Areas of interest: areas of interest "Soccer Field"
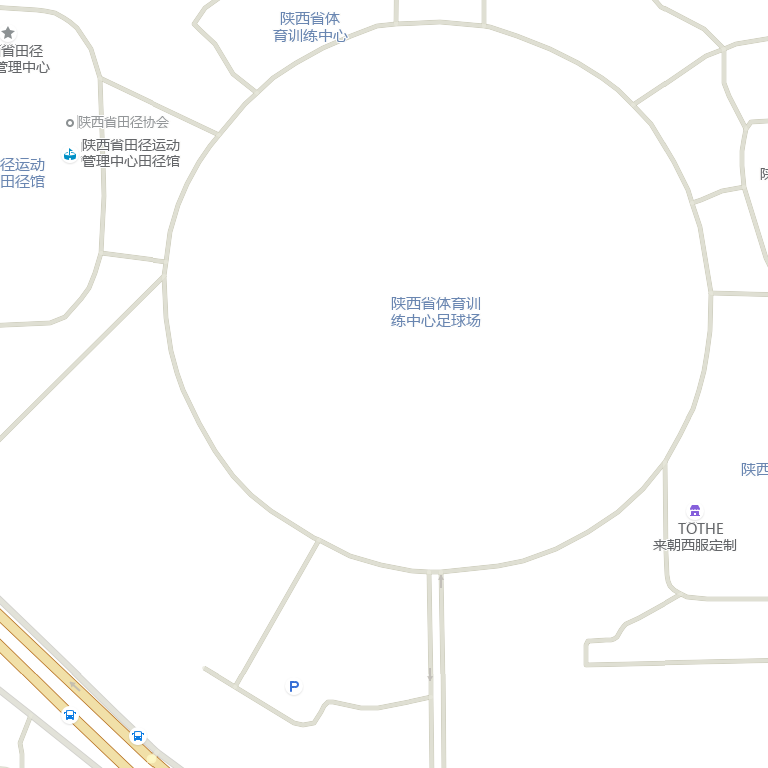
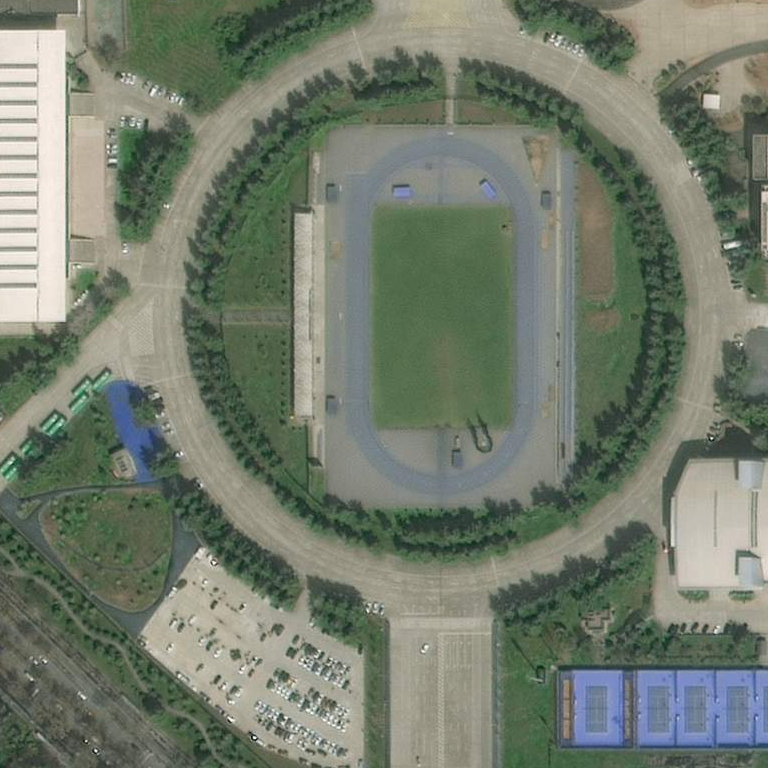